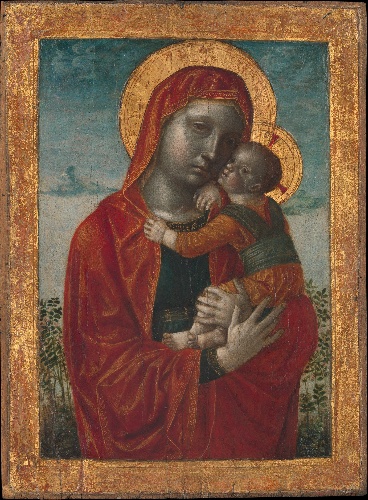
Title: Madonna and Child
Artist: Vincenzo Foppa
Artist bio: Italian, Brescia, active by 1456–died 1515/16 Brescia
Date: ca. 1480
Object type: Painting
Classification: Paintings
Medium: Tempera, oil, and gold on wood
Dimensions: 17 1/4 x 12 5/8 in. (43.8 x 32.1 cm)
Department: European Paintings
Credit line: Theodore M. Davis Collection, Bequest of Theodore M. Davis, 1915
Accession year: 1930
Repository: Metropolitan Museum of Art, New York, NY
Tags: Madonna and Child